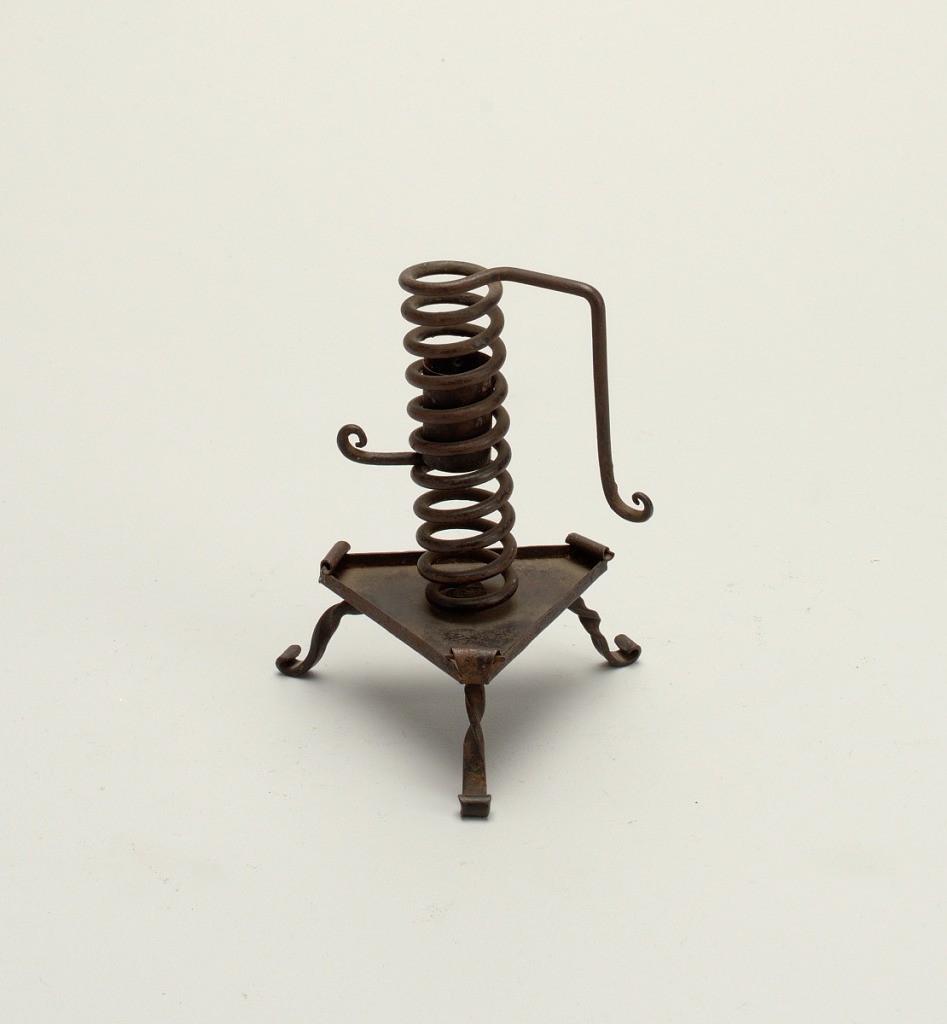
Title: Candle holder
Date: ca. 1730
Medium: Wrought iron
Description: A tripod base twisted feet and a triangular platform with scrolling corners. The stem is a wire spiral that extends to form a handle with scroll finial.